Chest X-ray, PA view. Patient: 59 years old, sex M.
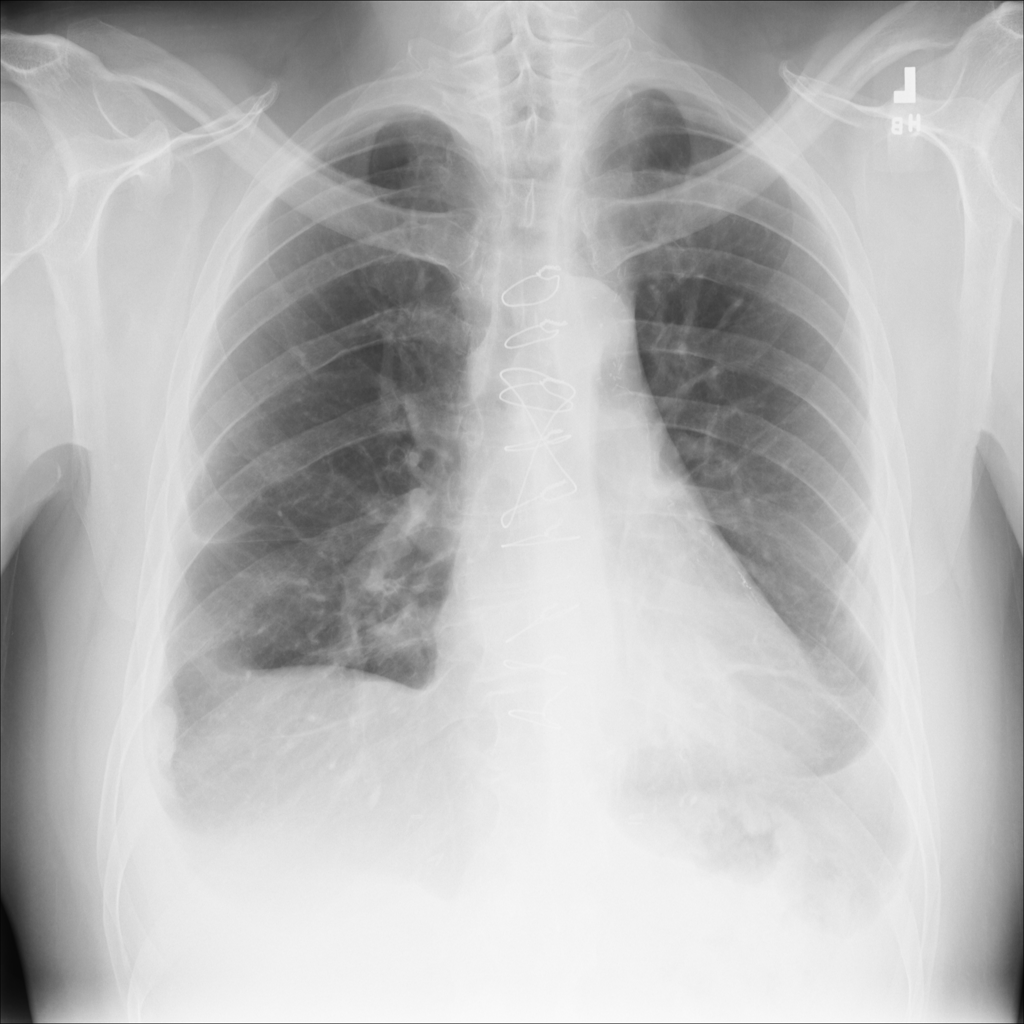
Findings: Infiltration, Mass